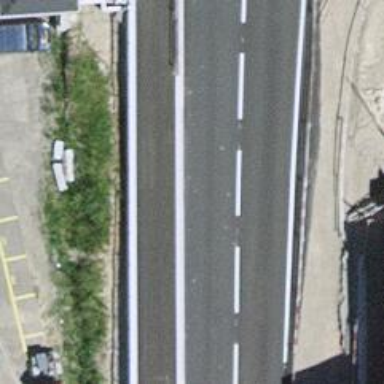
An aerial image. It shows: Bus stop with platform for public transport.